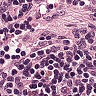
Metastatic tissue present: no